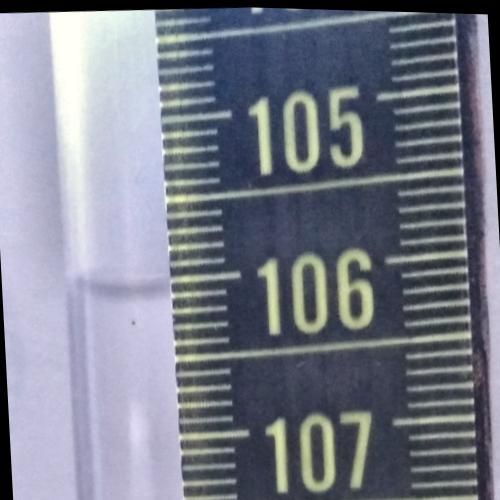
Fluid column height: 106.0 cm